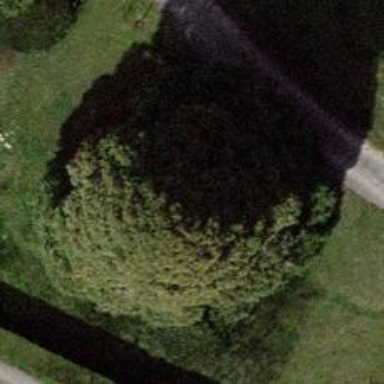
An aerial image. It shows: Evergreen needle-leaved tree.